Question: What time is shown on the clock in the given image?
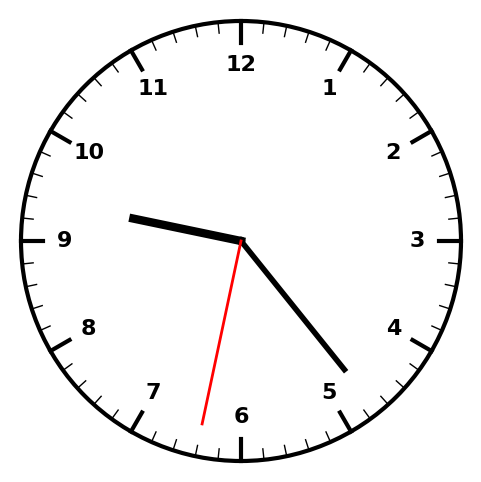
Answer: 09:23:32